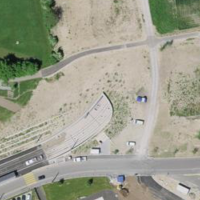
EUNIS habitat code: 53
Species observed at this site:
Datura stramonium
Portulaca oleracea